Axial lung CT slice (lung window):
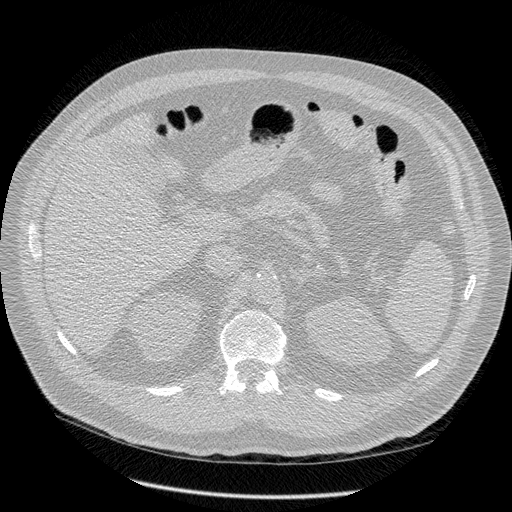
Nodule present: no